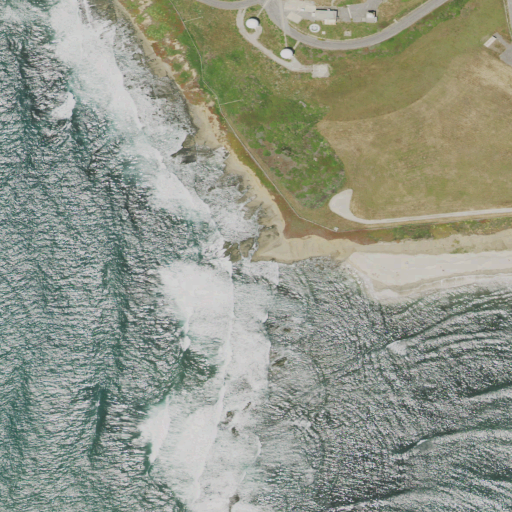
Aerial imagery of cape in California named Pillar Point containing open water, grassland, low intensity development, medium intensity development, high intensity development, barren land, woody wetlands, herbaceous wetlands, shrub, and open development